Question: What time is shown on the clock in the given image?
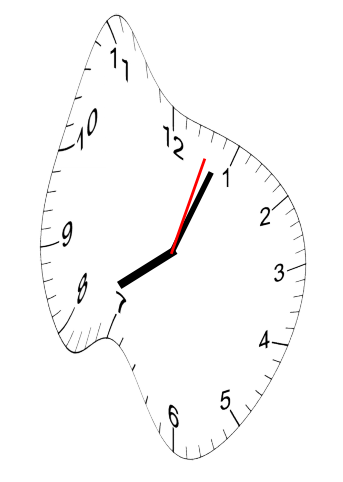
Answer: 08:04:03